Question: Using R, I am trying to make a line graph which is revealed left to right based on x-axis using gganimate. I have managed to do this but what I also wanted to do was make it so that the scale_x_continuous(limits = c(i-5,i+5)), i.e. there is a window around the point that is being revealed and the window will move along while the next point is being revealed.
I have tried many ways to get this including implementing some sort of loop in scale_x_continuous with and without aes(). Nothing seems to work. I am quite new with ggplot2 and especially with gganimate but I couldn't find any help online. I have a feeling the answer is probably quite simple and I just missed it.
Sort of like this but with gganimate:

The following is some reproducible code to show you roughly what I've done so far.
'''
library(ggplot2)
library(gganimate)
library(gifski)
library(png)
Step <- c(1:50,1:50)
Name <- c(rep("A",50), rep("B",50))
Value <- c(runif(50,0,10), runif(50,10,20))
Final <- data.frame(Step, Name, Value)
a <- ggplot(Final, aes(x = Step, y = Value, group = Name, color = factor(Name))) +
geom_line(size=1) +
geom_point(size = 2) +
transition_reveal(Step) +
coord_cartesian(clip = 'off') +
theme_minimal() +
theme(plot.margin = margin(5.5, 40, 5.5, 5.5)) +
theme(legend.position = "none")
options(gganimate.dev_args = list(width = 7, height = 6, units = 'in', res=100))
animate(a, nframes = 100)
'''
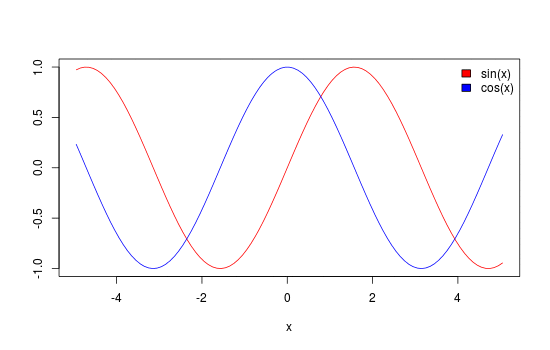
Answer: Don't use a 'transition', use a 'view'. E.g.:
'''
ggplot(Final, aes(x = Step, y = Value, color = factor(Name))) +
geom_line(size = 1) +
geom_point() +
view_zoom_manual(
0, 1, pause_first = FALSE, ease = 'linear', wrap = FALSE,
xmin = 1:40, xmax = 11:50, ymin = min(Final$Value), ymax = max(Final$Value)
) +
scale_x_continuous(breaks = seq(0, 50, 2))
'''
<URL>